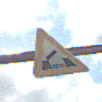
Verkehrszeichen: BeweglicheBruecke
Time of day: Midday
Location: Outdoor (Suburban)
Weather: PartlyCloudy
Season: Summer
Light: Natural